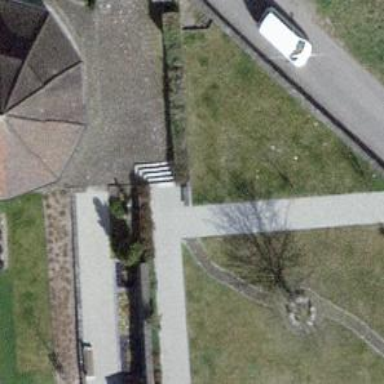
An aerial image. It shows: Footway with pebblestone surface.